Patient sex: F
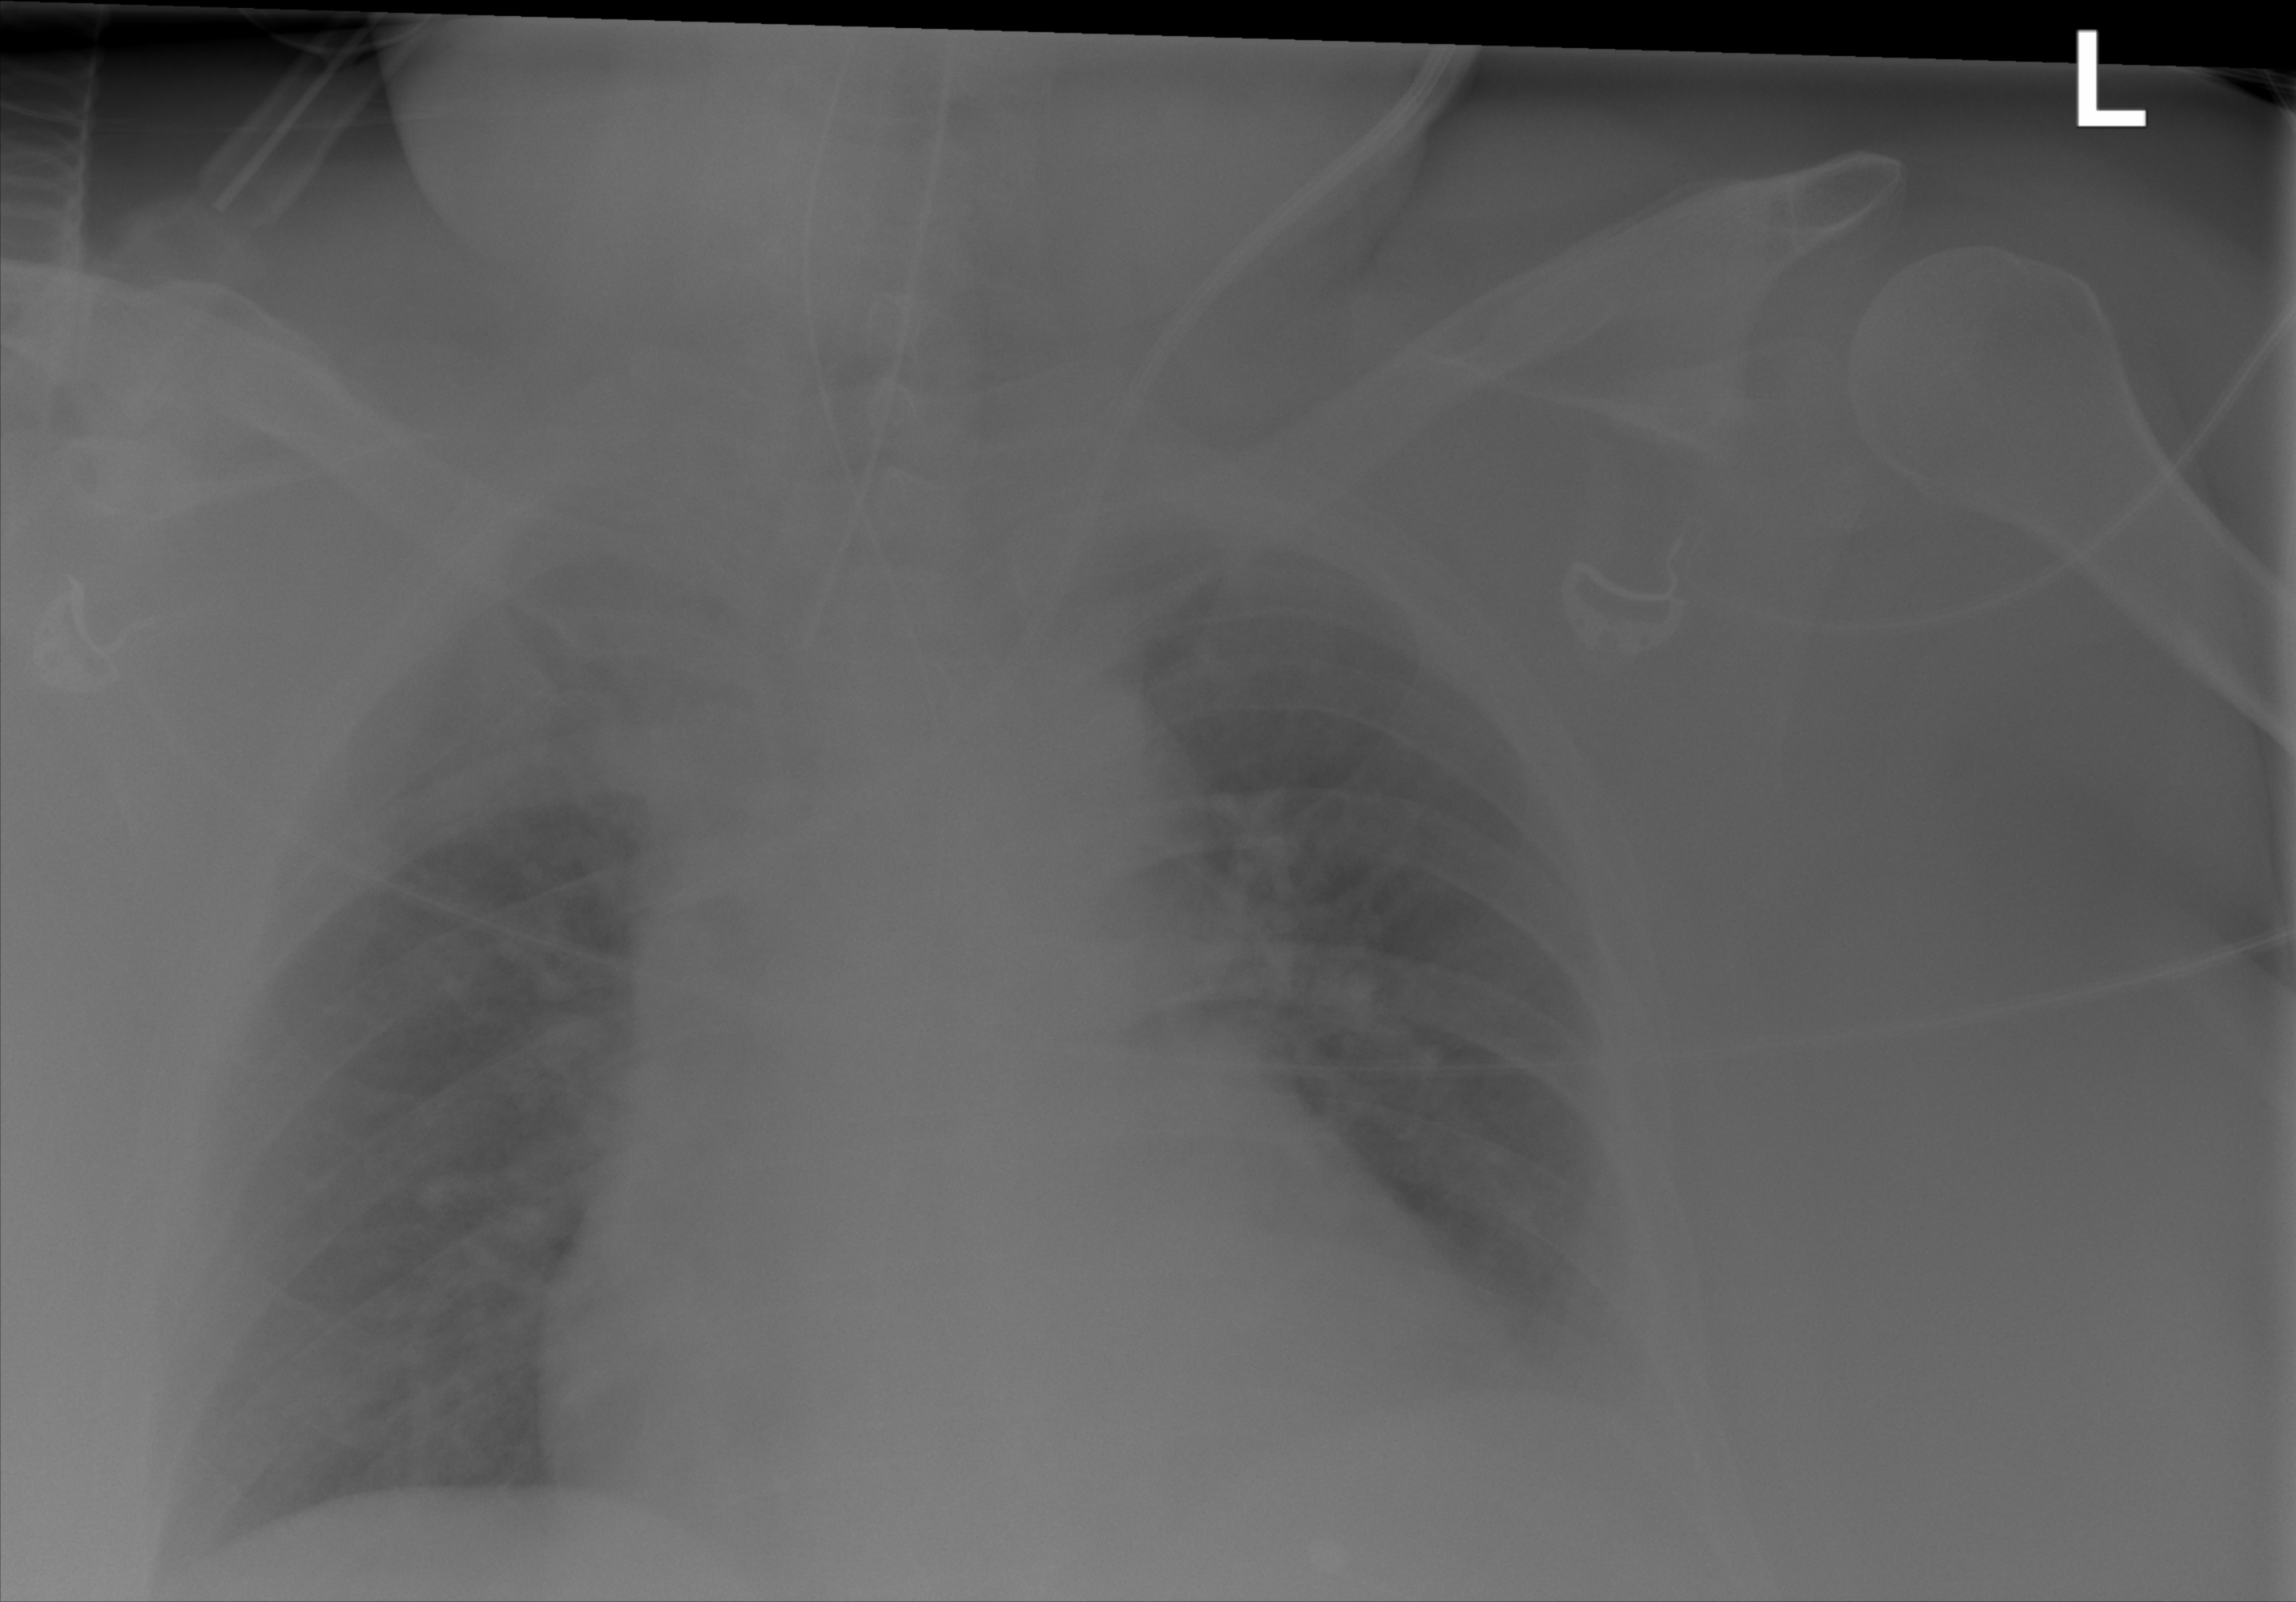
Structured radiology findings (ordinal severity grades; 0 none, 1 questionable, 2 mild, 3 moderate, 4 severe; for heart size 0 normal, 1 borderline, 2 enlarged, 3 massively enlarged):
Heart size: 2
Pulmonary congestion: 2
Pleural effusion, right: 0
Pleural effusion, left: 0
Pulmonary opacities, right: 0
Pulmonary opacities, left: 0
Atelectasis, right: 0
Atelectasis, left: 0